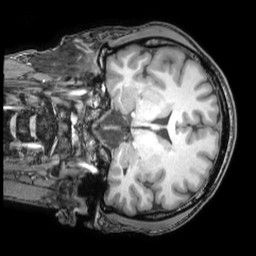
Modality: T1w
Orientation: coronal
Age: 25
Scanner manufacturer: philips
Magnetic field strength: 3 T
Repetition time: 0.007 s
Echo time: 0.003501 s